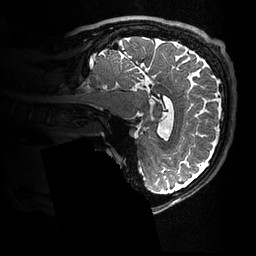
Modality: T2w
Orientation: sagittal
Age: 35
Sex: male
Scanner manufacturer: ge
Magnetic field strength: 3 T
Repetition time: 3.202 s
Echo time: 0.05934 s